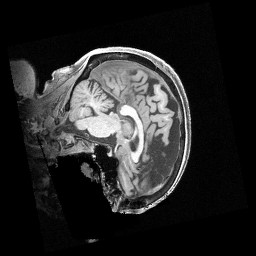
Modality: T1w
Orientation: sagittal
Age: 69
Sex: female
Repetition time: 2.4 s
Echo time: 0.00222 s